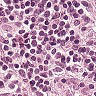
Metastatic tissue present: no